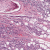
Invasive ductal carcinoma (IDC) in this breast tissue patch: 1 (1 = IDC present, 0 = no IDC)